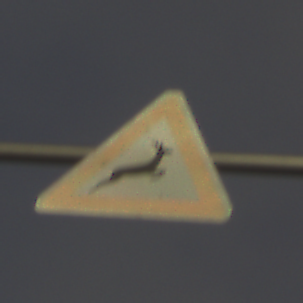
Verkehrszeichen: WildwechselLinks
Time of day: SunriseSunset
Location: Outdoor (Nature)
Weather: PartlyCloudy
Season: NotSpecified
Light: Natural